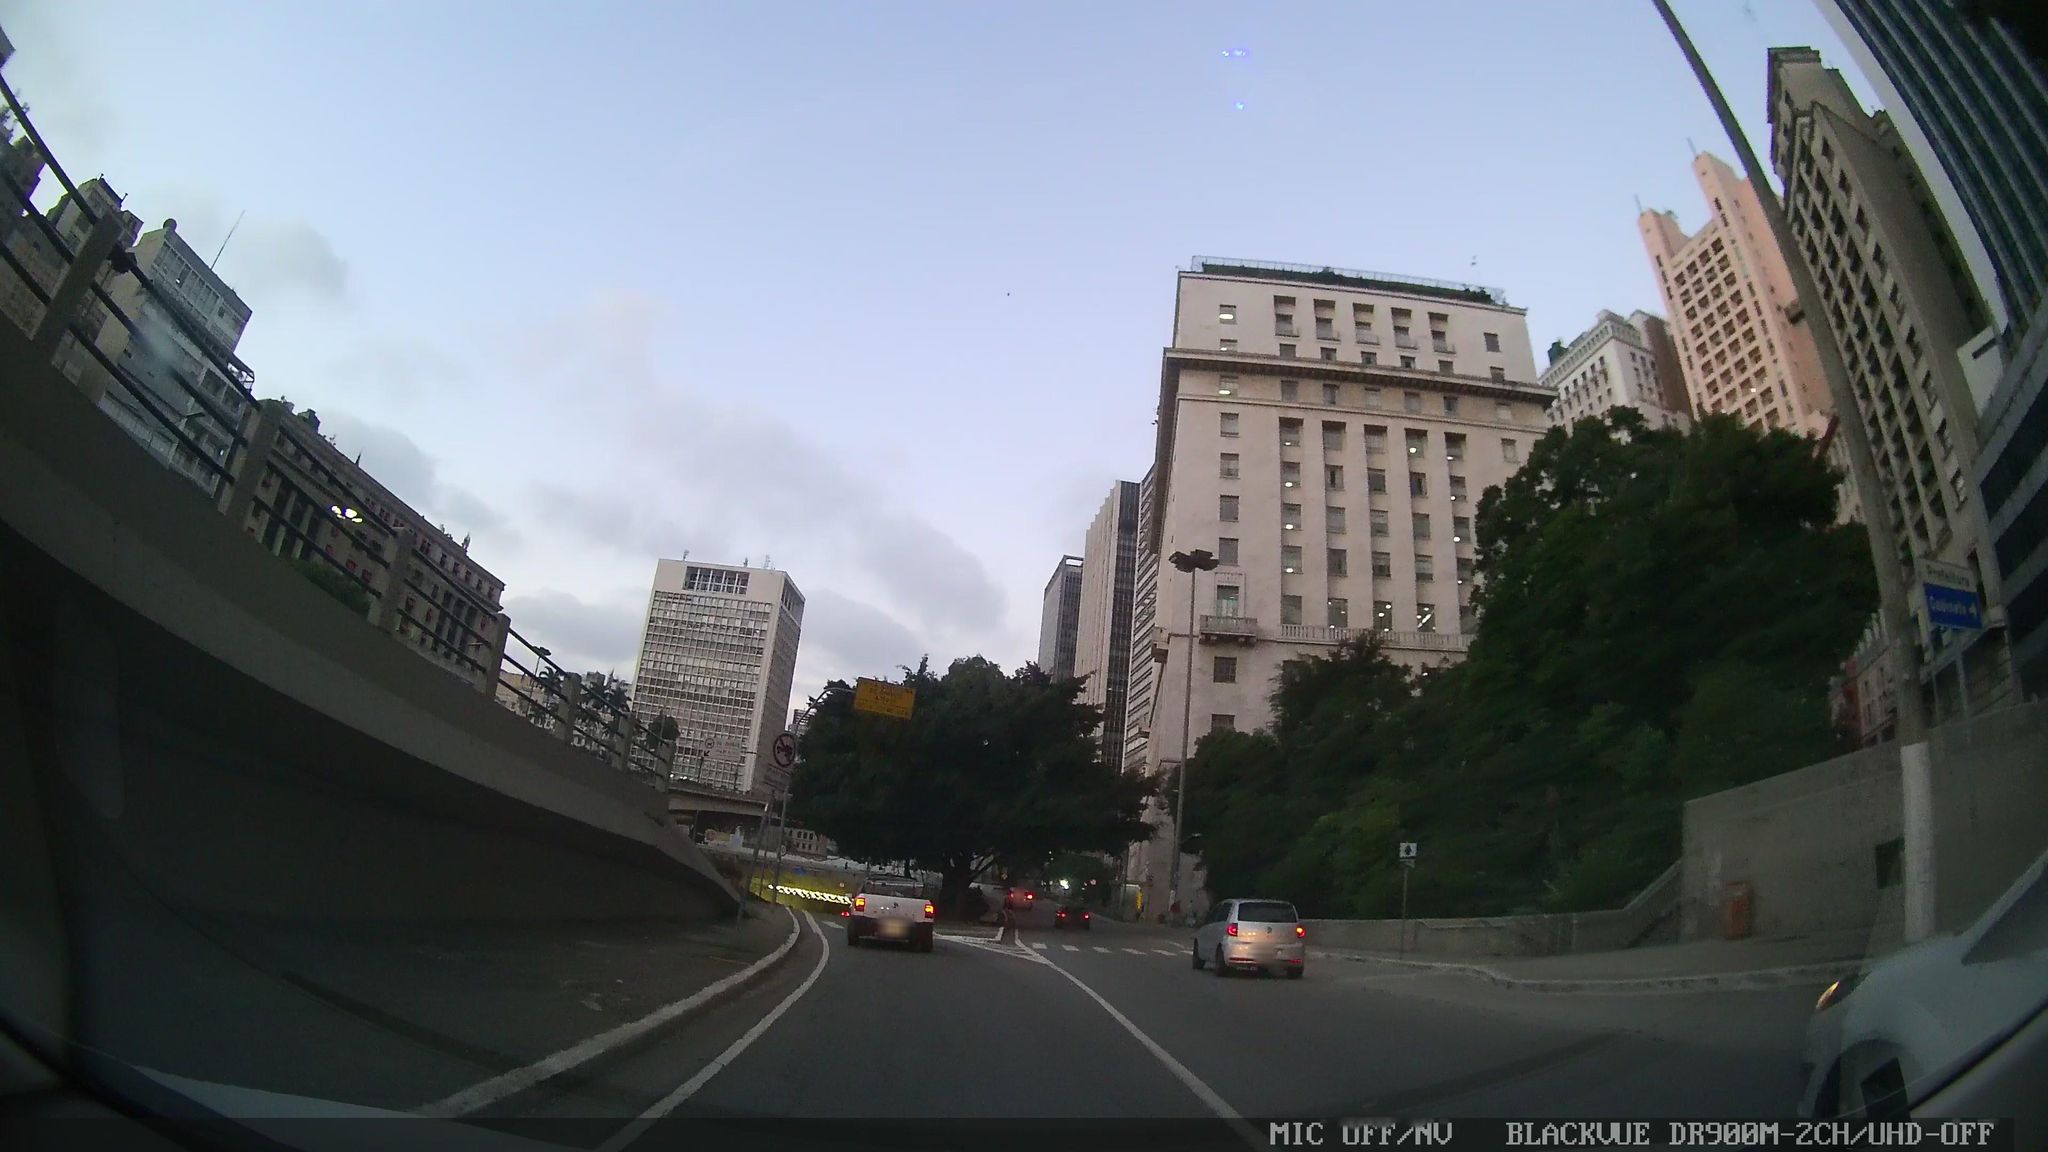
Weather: cloudy
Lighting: day
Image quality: good
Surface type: driving surface
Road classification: secondary
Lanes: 2
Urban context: urban centre
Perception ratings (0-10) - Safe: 1.54, Lively: 5.19, Beautiful: 4.04, Boring: 1.79, Depressing: 1.69, Wealthy: 5.04